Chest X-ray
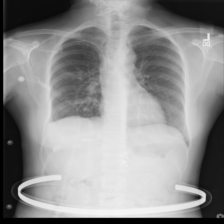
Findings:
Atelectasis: negative
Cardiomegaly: negative
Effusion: positive
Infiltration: positive
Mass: negative
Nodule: negative
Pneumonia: negative
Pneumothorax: negative
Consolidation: negative
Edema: negative
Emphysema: negative
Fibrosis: negative
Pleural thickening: negative
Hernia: negative